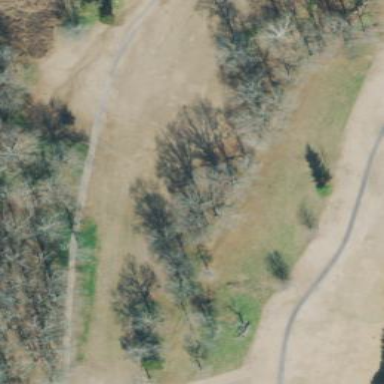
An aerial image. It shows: Golf fairway in the image.